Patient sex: M
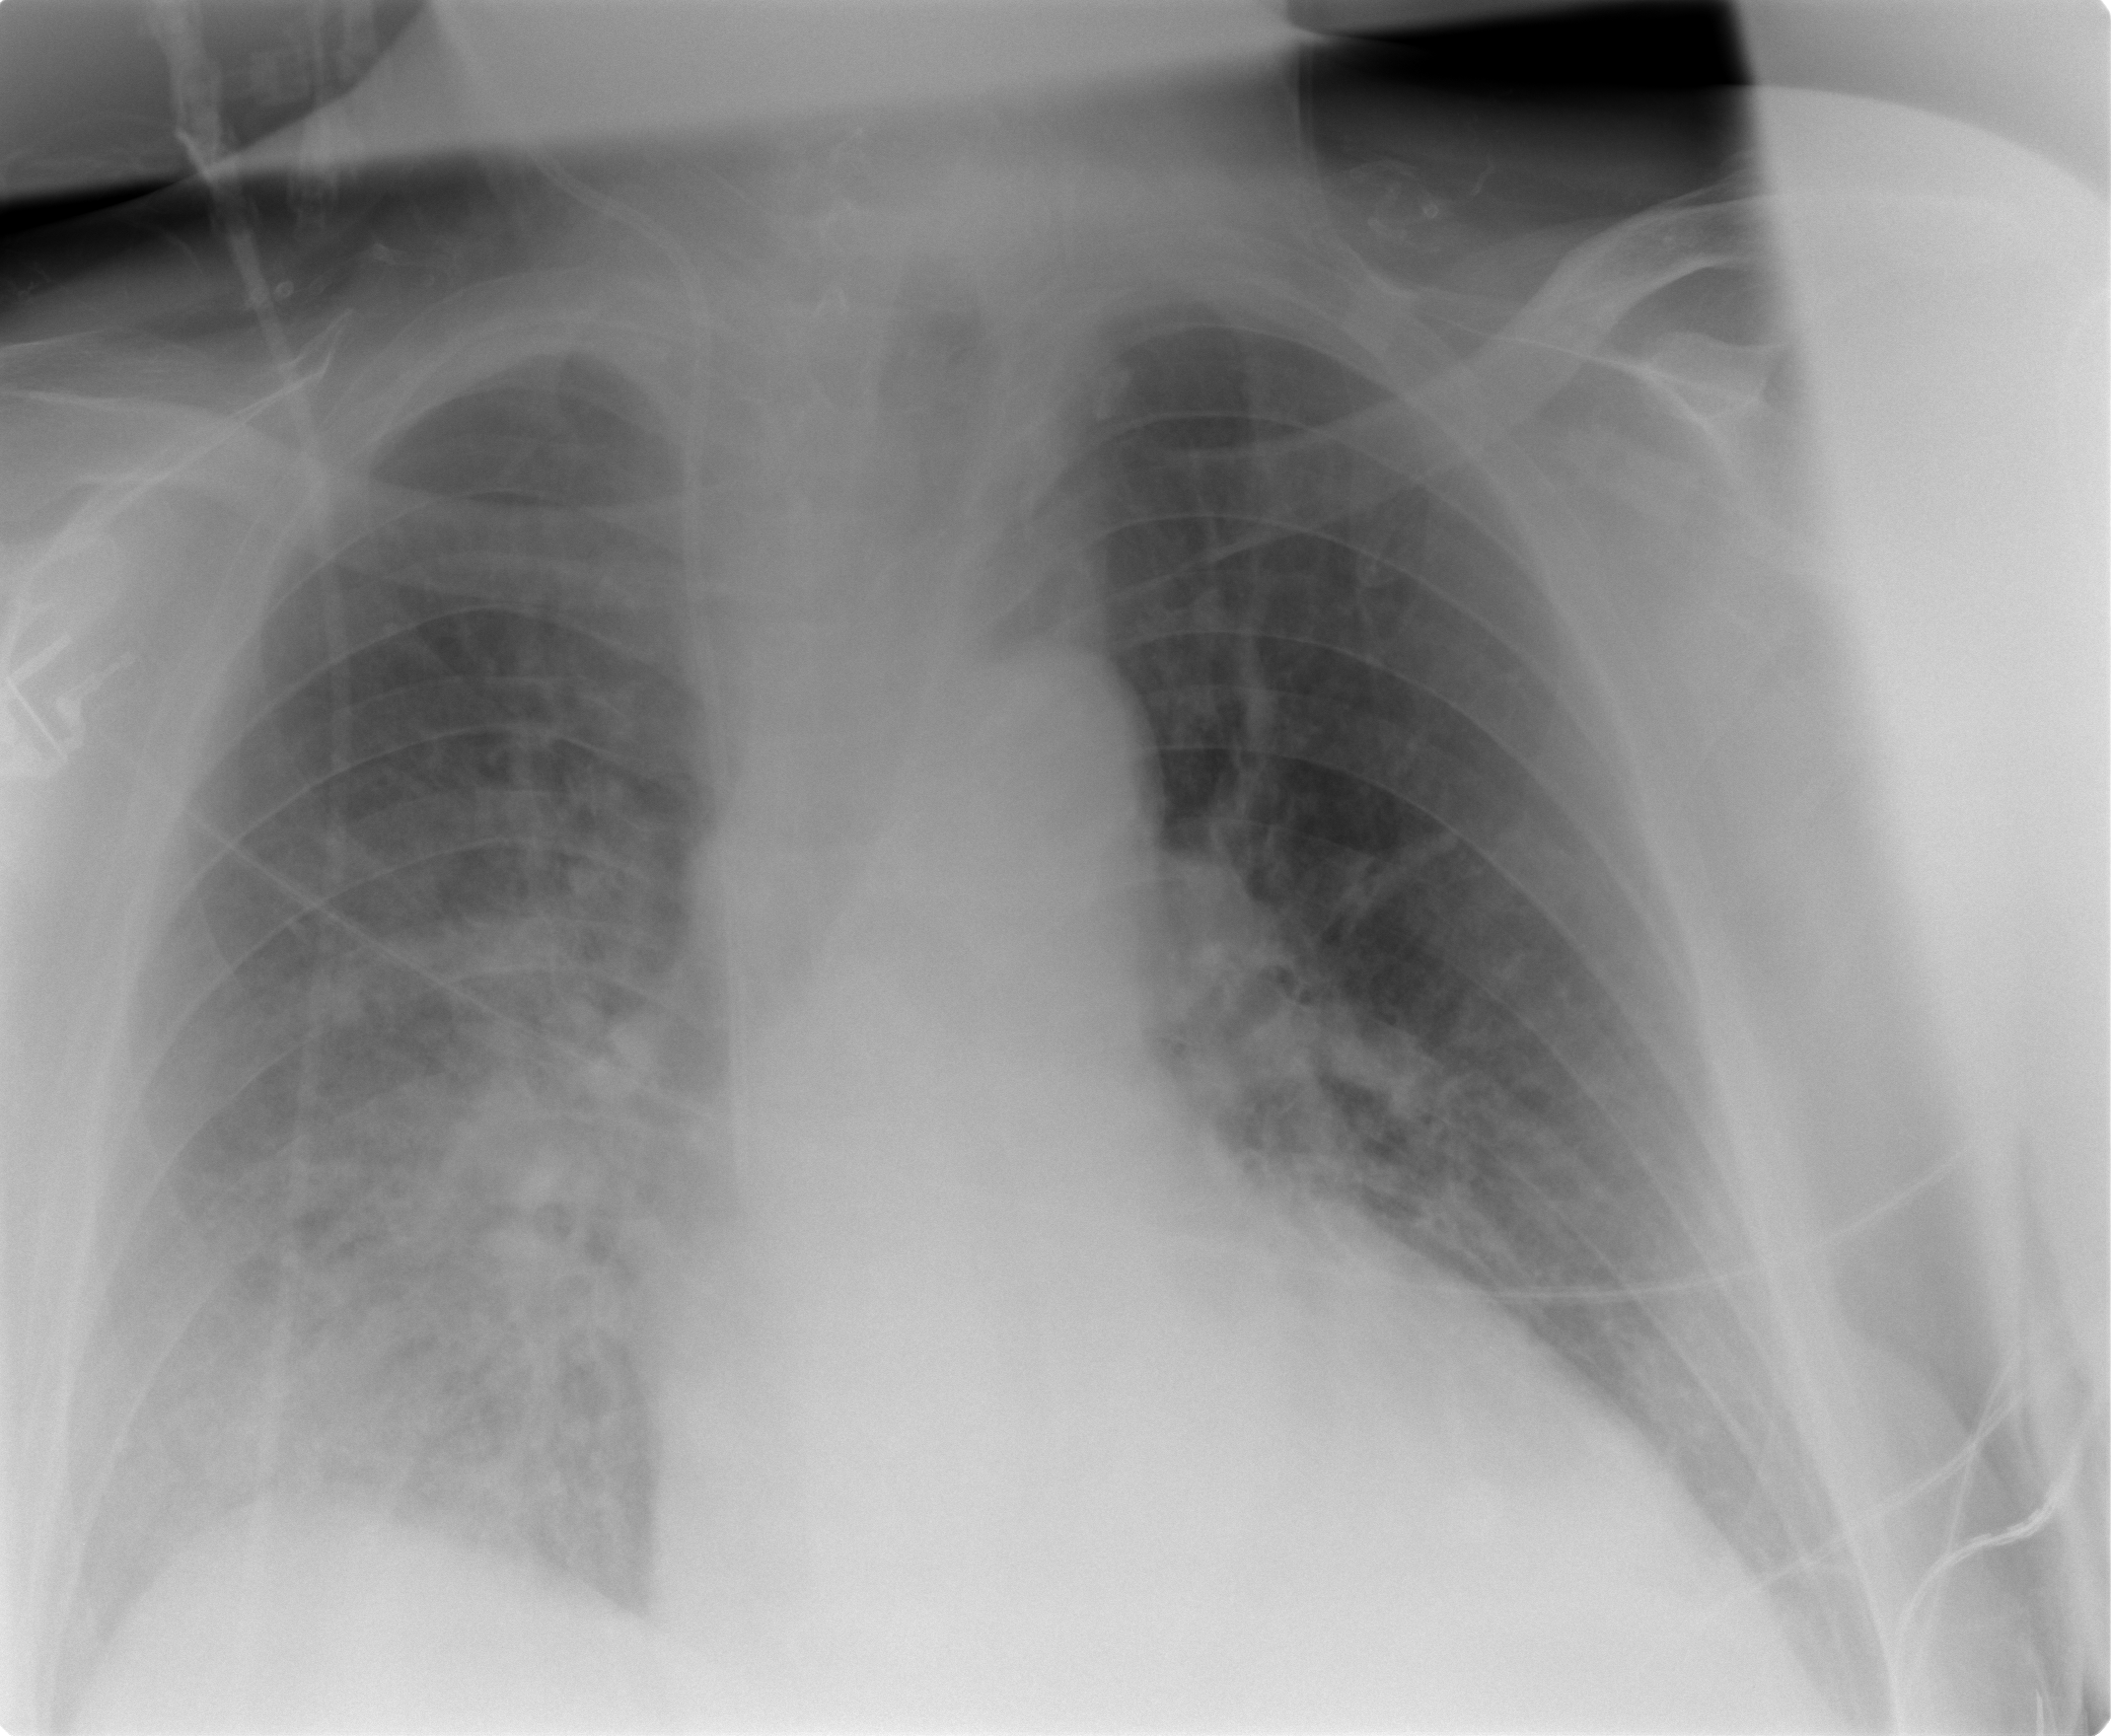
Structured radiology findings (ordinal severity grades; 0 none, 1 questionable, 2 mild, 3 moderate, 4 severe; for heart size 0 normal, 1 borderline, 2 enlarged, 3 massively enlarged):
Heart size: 1
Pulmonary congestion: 2
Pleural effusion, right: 2
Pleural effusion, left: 1
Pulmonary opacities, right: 3
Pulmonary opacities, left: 2
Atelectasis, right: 2
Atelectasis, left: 2